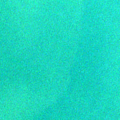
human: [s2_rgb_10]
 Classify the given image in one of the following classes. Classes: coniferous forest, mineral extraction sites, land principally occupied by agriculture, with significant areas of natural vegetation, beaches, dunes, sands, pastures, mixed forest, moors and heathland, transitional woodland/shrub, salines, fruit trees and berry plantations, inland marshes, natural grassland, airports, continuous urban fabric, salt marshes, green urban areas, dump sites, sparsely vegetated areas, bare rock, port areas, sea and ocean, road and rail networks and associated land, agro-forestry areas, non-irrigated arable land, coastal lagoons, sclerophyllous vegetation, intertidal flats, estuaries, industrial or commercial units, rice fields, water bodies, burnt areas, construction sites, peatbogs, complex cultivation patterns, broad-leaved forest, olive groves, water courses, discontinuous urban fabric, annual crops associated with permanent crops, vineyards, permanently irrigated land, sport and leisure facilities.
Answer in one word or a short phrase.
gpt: sea and ocean